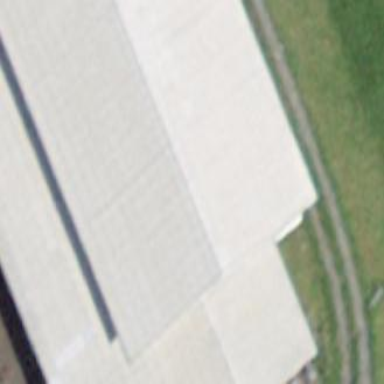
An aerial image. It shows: Gabled roof on farm auxiliary building.